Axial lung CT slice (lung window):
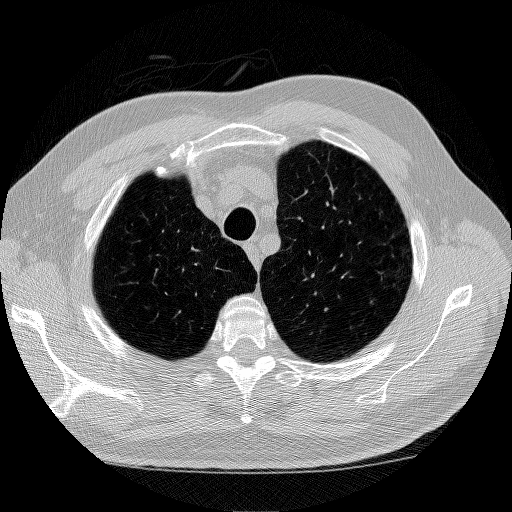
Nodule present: no